六年级 · 计数
如图是 “百姓热线电话”一周内接到的热线电话情况统计图，其中关于环境保护问题的电话 70 个，本周 “百姓热线电话” 共接热线电话（）个。

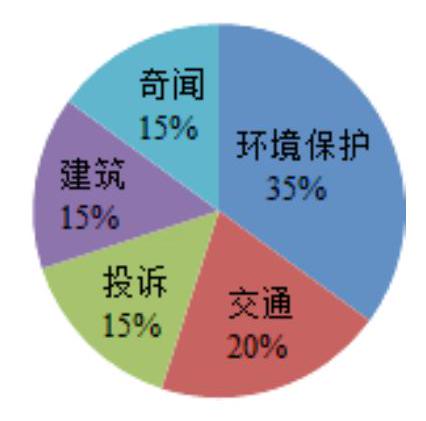
A. 180
B. 190
C. 200
答案: C